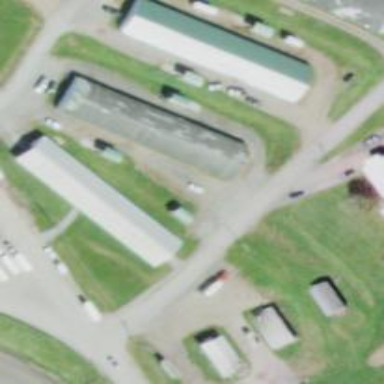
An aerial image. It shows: Stable building.